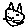
Label: cat